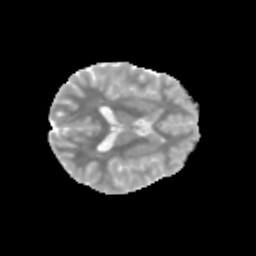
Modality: MD
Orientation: axial
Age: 11
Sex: male
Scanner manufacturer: siemens
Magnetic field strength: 3 T
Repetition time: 3.8 s
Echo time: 0.07 s